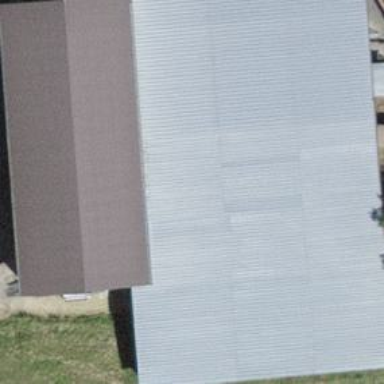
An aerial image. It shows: Shed building.